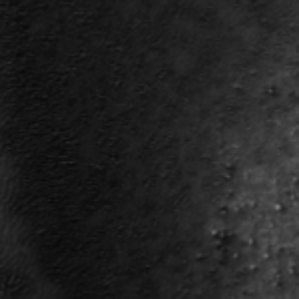
Label: frost